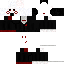
A male skeleton skin with dark skin, wearing brown helmet dressed in a black robe top and red pants, featuring a closed mouth.